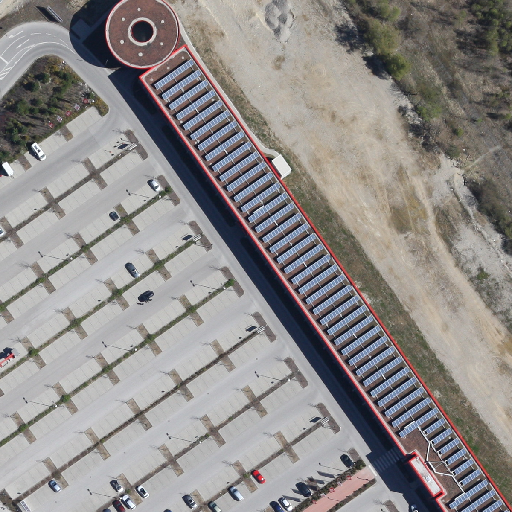
Referring expression: car